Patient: sex M, age 79
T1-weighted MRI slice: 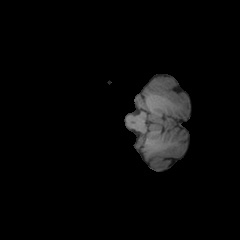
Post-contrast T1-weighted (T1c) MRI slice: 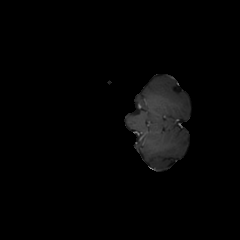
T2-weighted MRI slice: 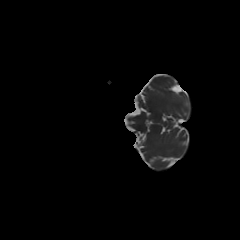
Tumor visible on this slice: no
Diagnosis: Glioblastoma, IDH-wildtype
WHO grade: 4